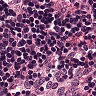
Metastatic tissue present: no